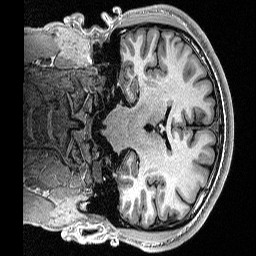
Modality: T1w
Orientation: coronal
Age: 19
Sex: male
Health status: healthy
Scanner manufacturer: siemens
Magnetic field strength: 1.5 T
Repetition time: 2.73 s
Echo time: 0.00357 s